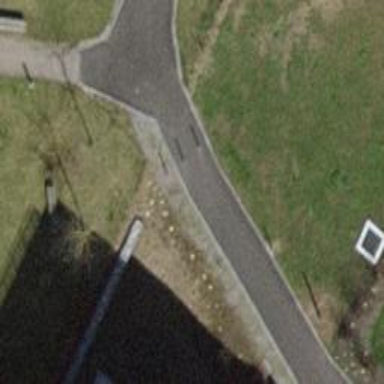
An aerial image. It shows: Bollard.